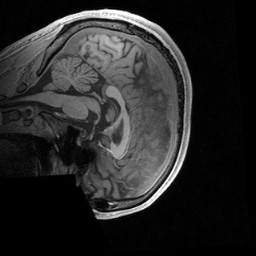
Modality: T1w
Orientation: sagittal
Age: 19
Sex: male
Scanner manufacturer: siemens
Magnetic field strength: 3 T
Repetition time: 2.4 s
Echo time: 0.00224 s